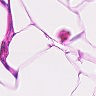
Metastatic tissue present: no